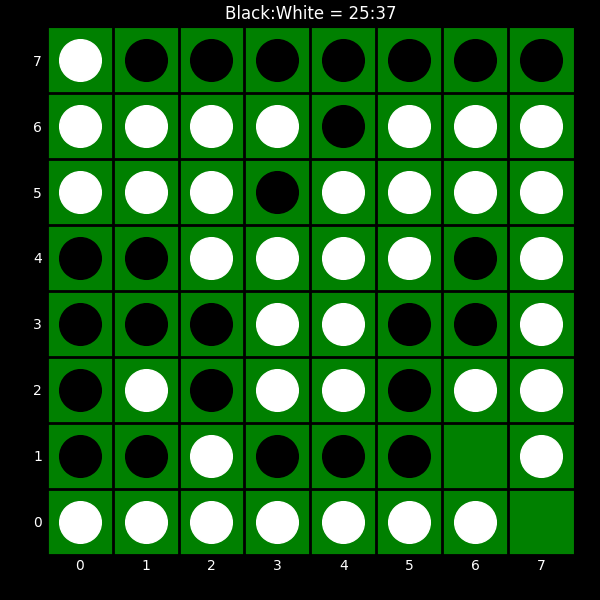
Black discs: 25
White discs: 37